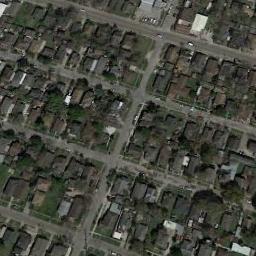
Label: dense_residential